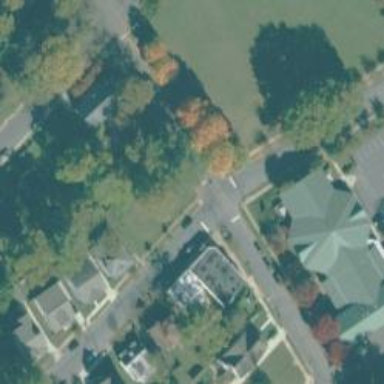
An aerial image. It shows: Residential road with separate asphalt sidewalk.